Interaction volume radius: 5 \u00c5
Interaction volume height: 15 \u00c5
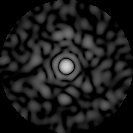
Disorder parameter: 0.8966